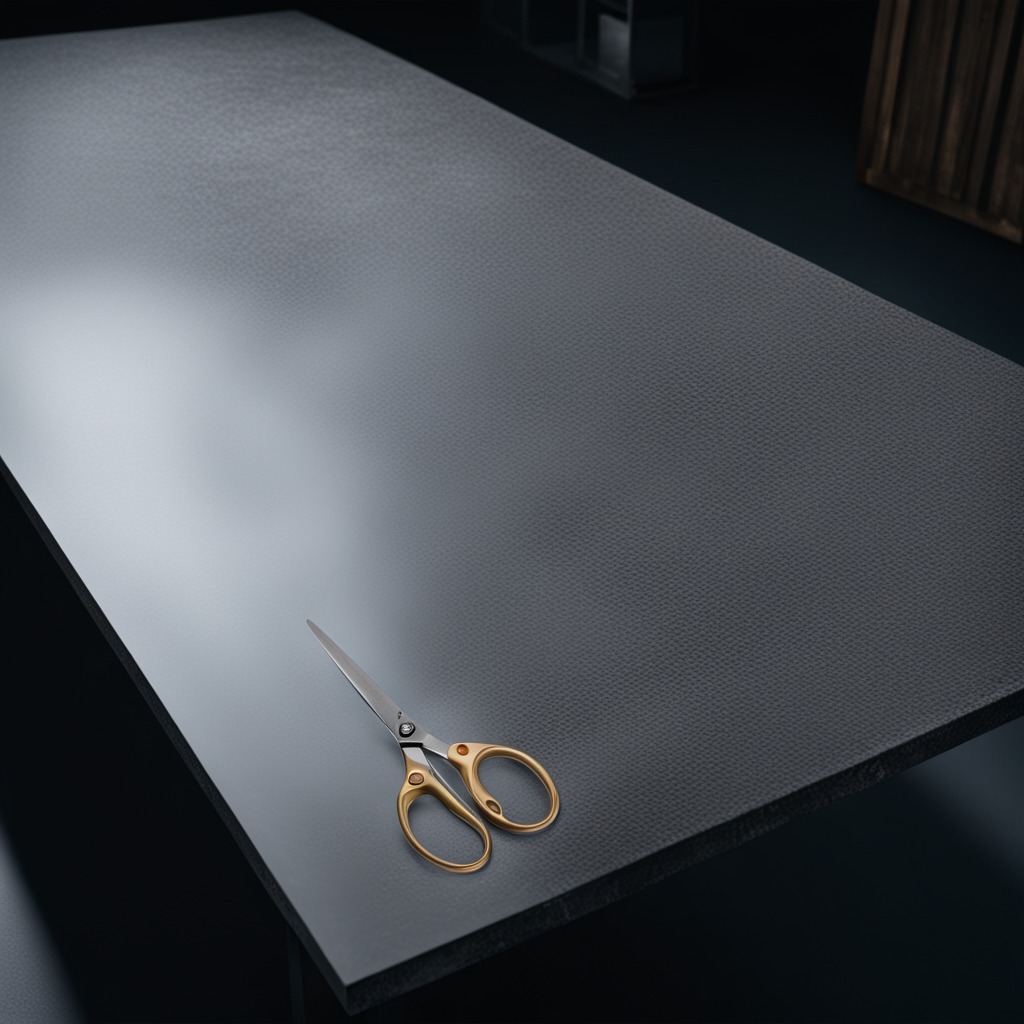
A scissor is lying on the clean granite table inside a workshop at night dim ambient light soft shadows worn but